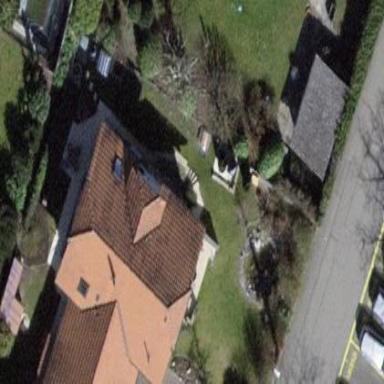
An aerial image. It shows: Building with tile roof.